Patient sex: M
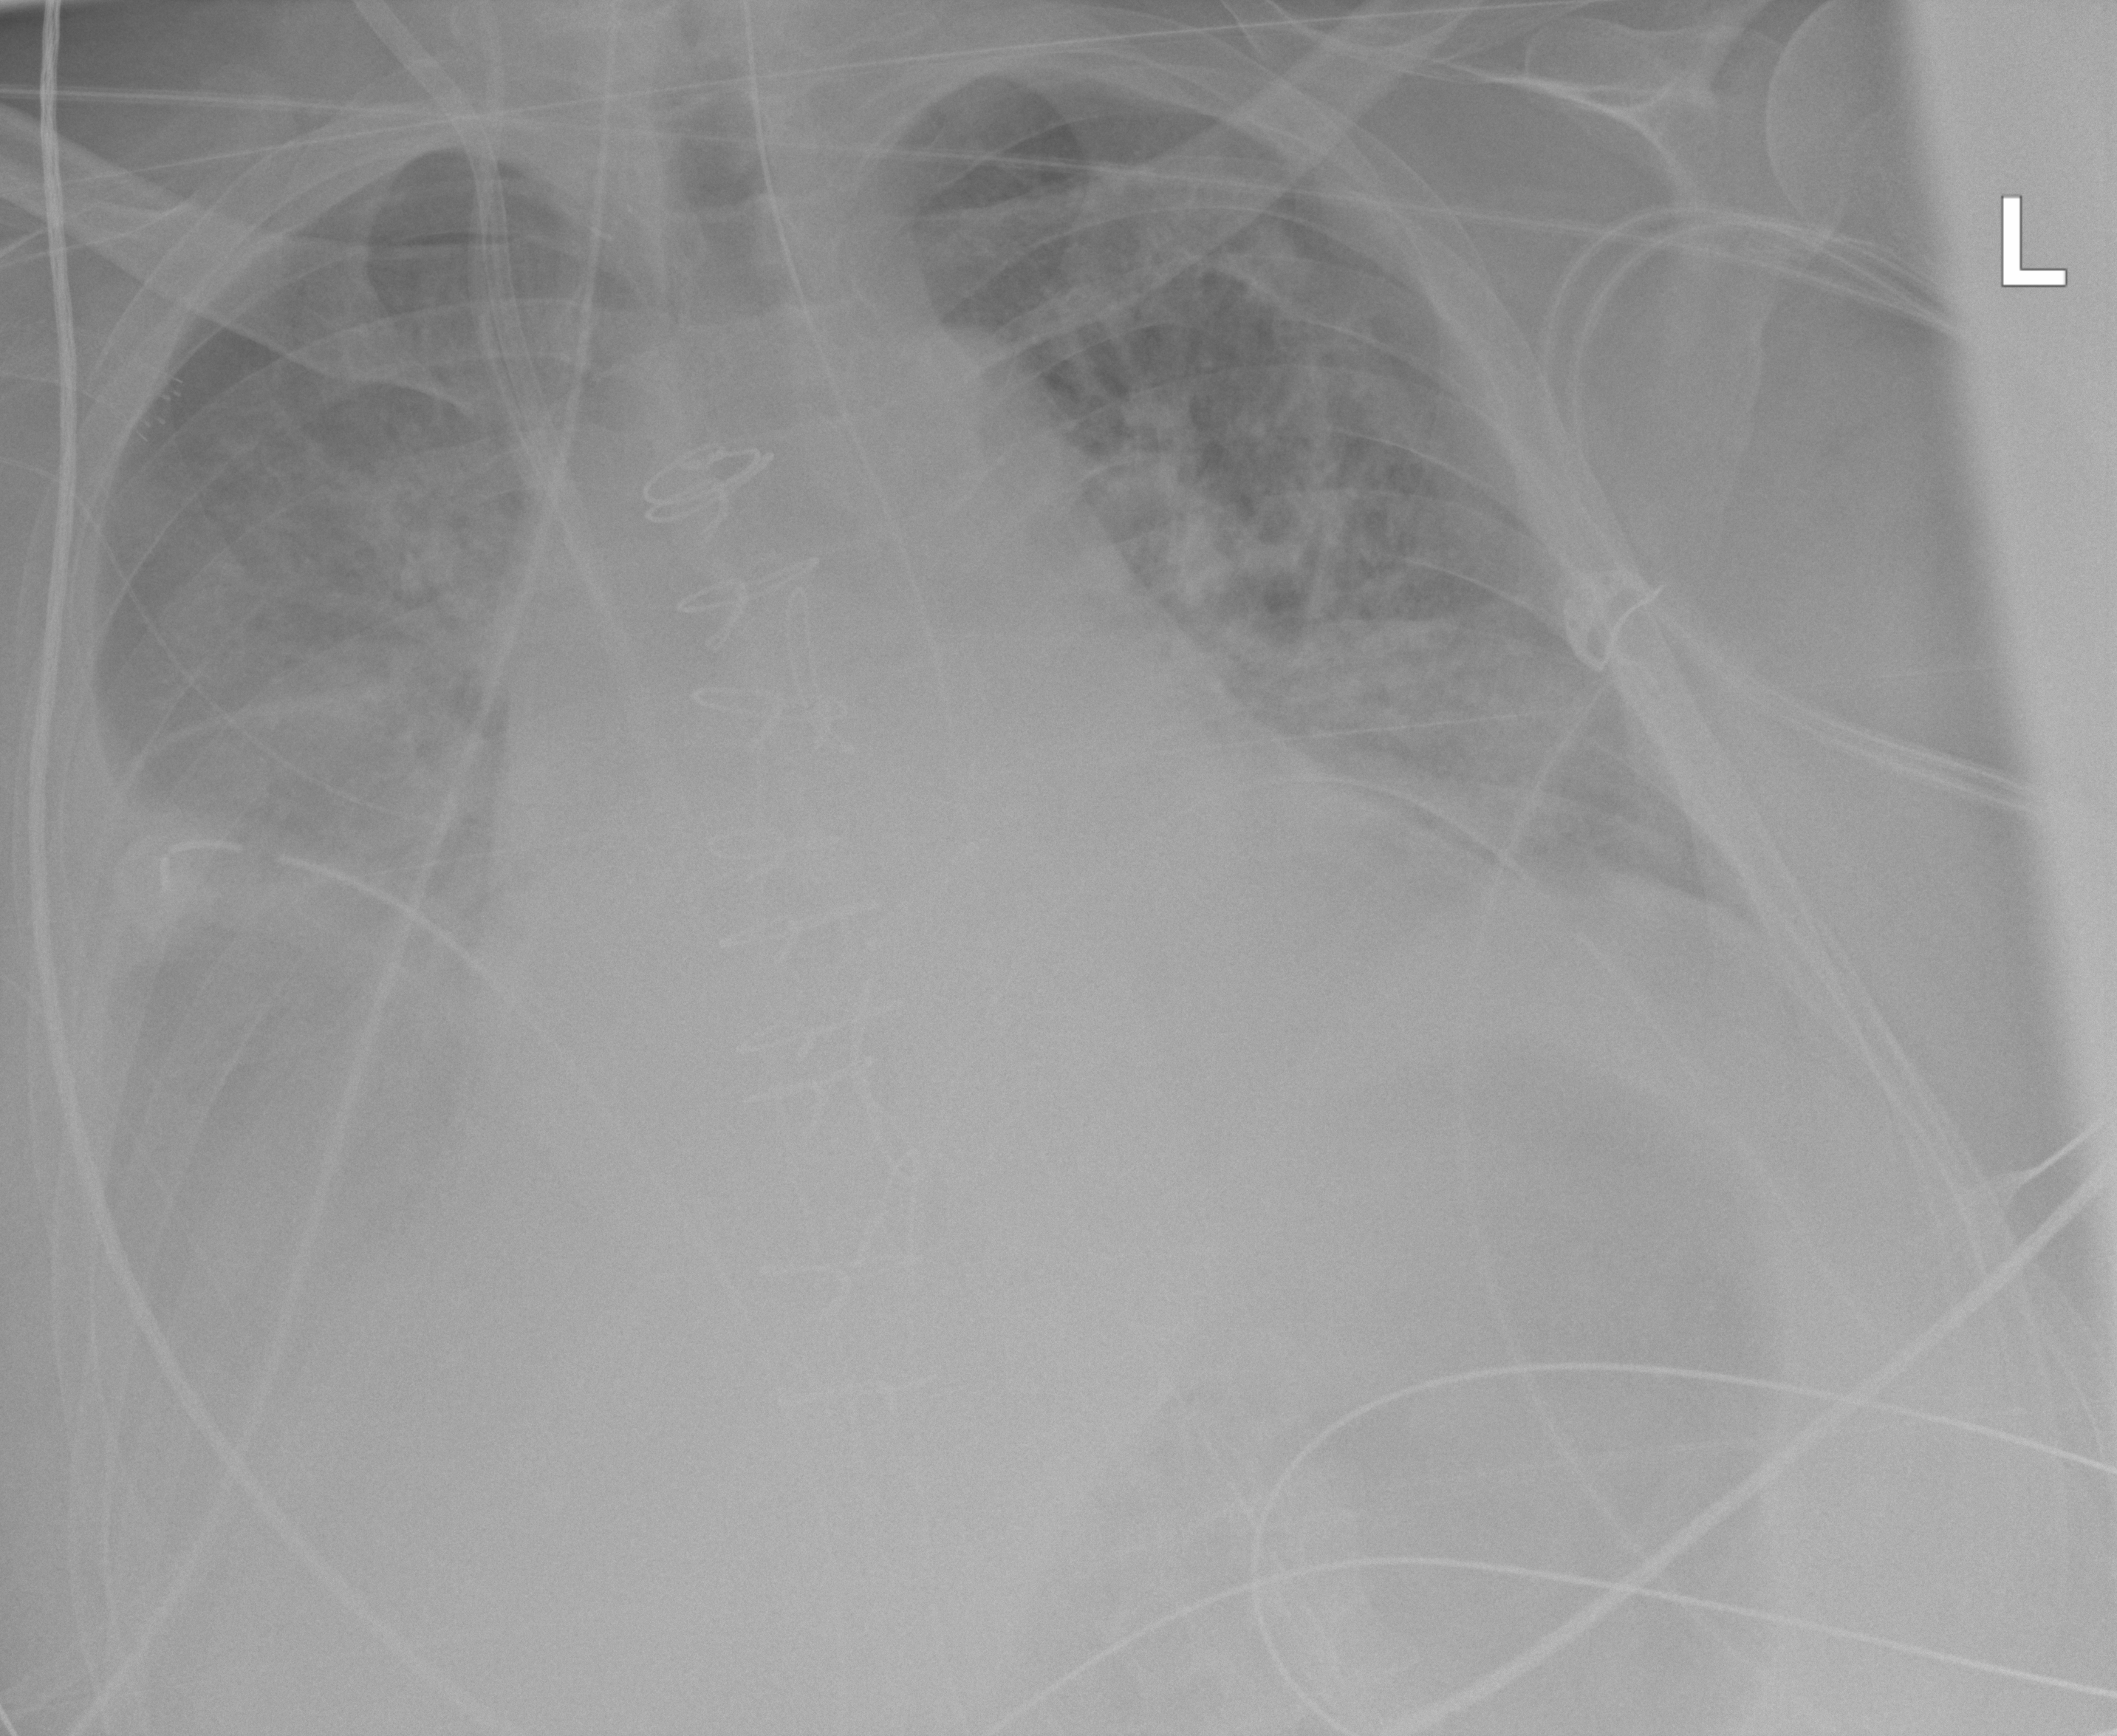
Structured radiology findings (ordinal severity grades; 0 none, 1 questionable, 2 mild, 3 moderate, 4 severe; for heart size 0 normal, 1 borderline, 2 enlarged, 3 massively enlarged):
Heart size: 2
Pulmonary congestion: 3
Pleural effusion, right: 3
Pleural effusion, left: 0
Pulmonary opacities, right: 3
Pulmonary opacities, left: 3
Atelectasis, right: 2
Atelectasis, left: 2